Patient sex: F
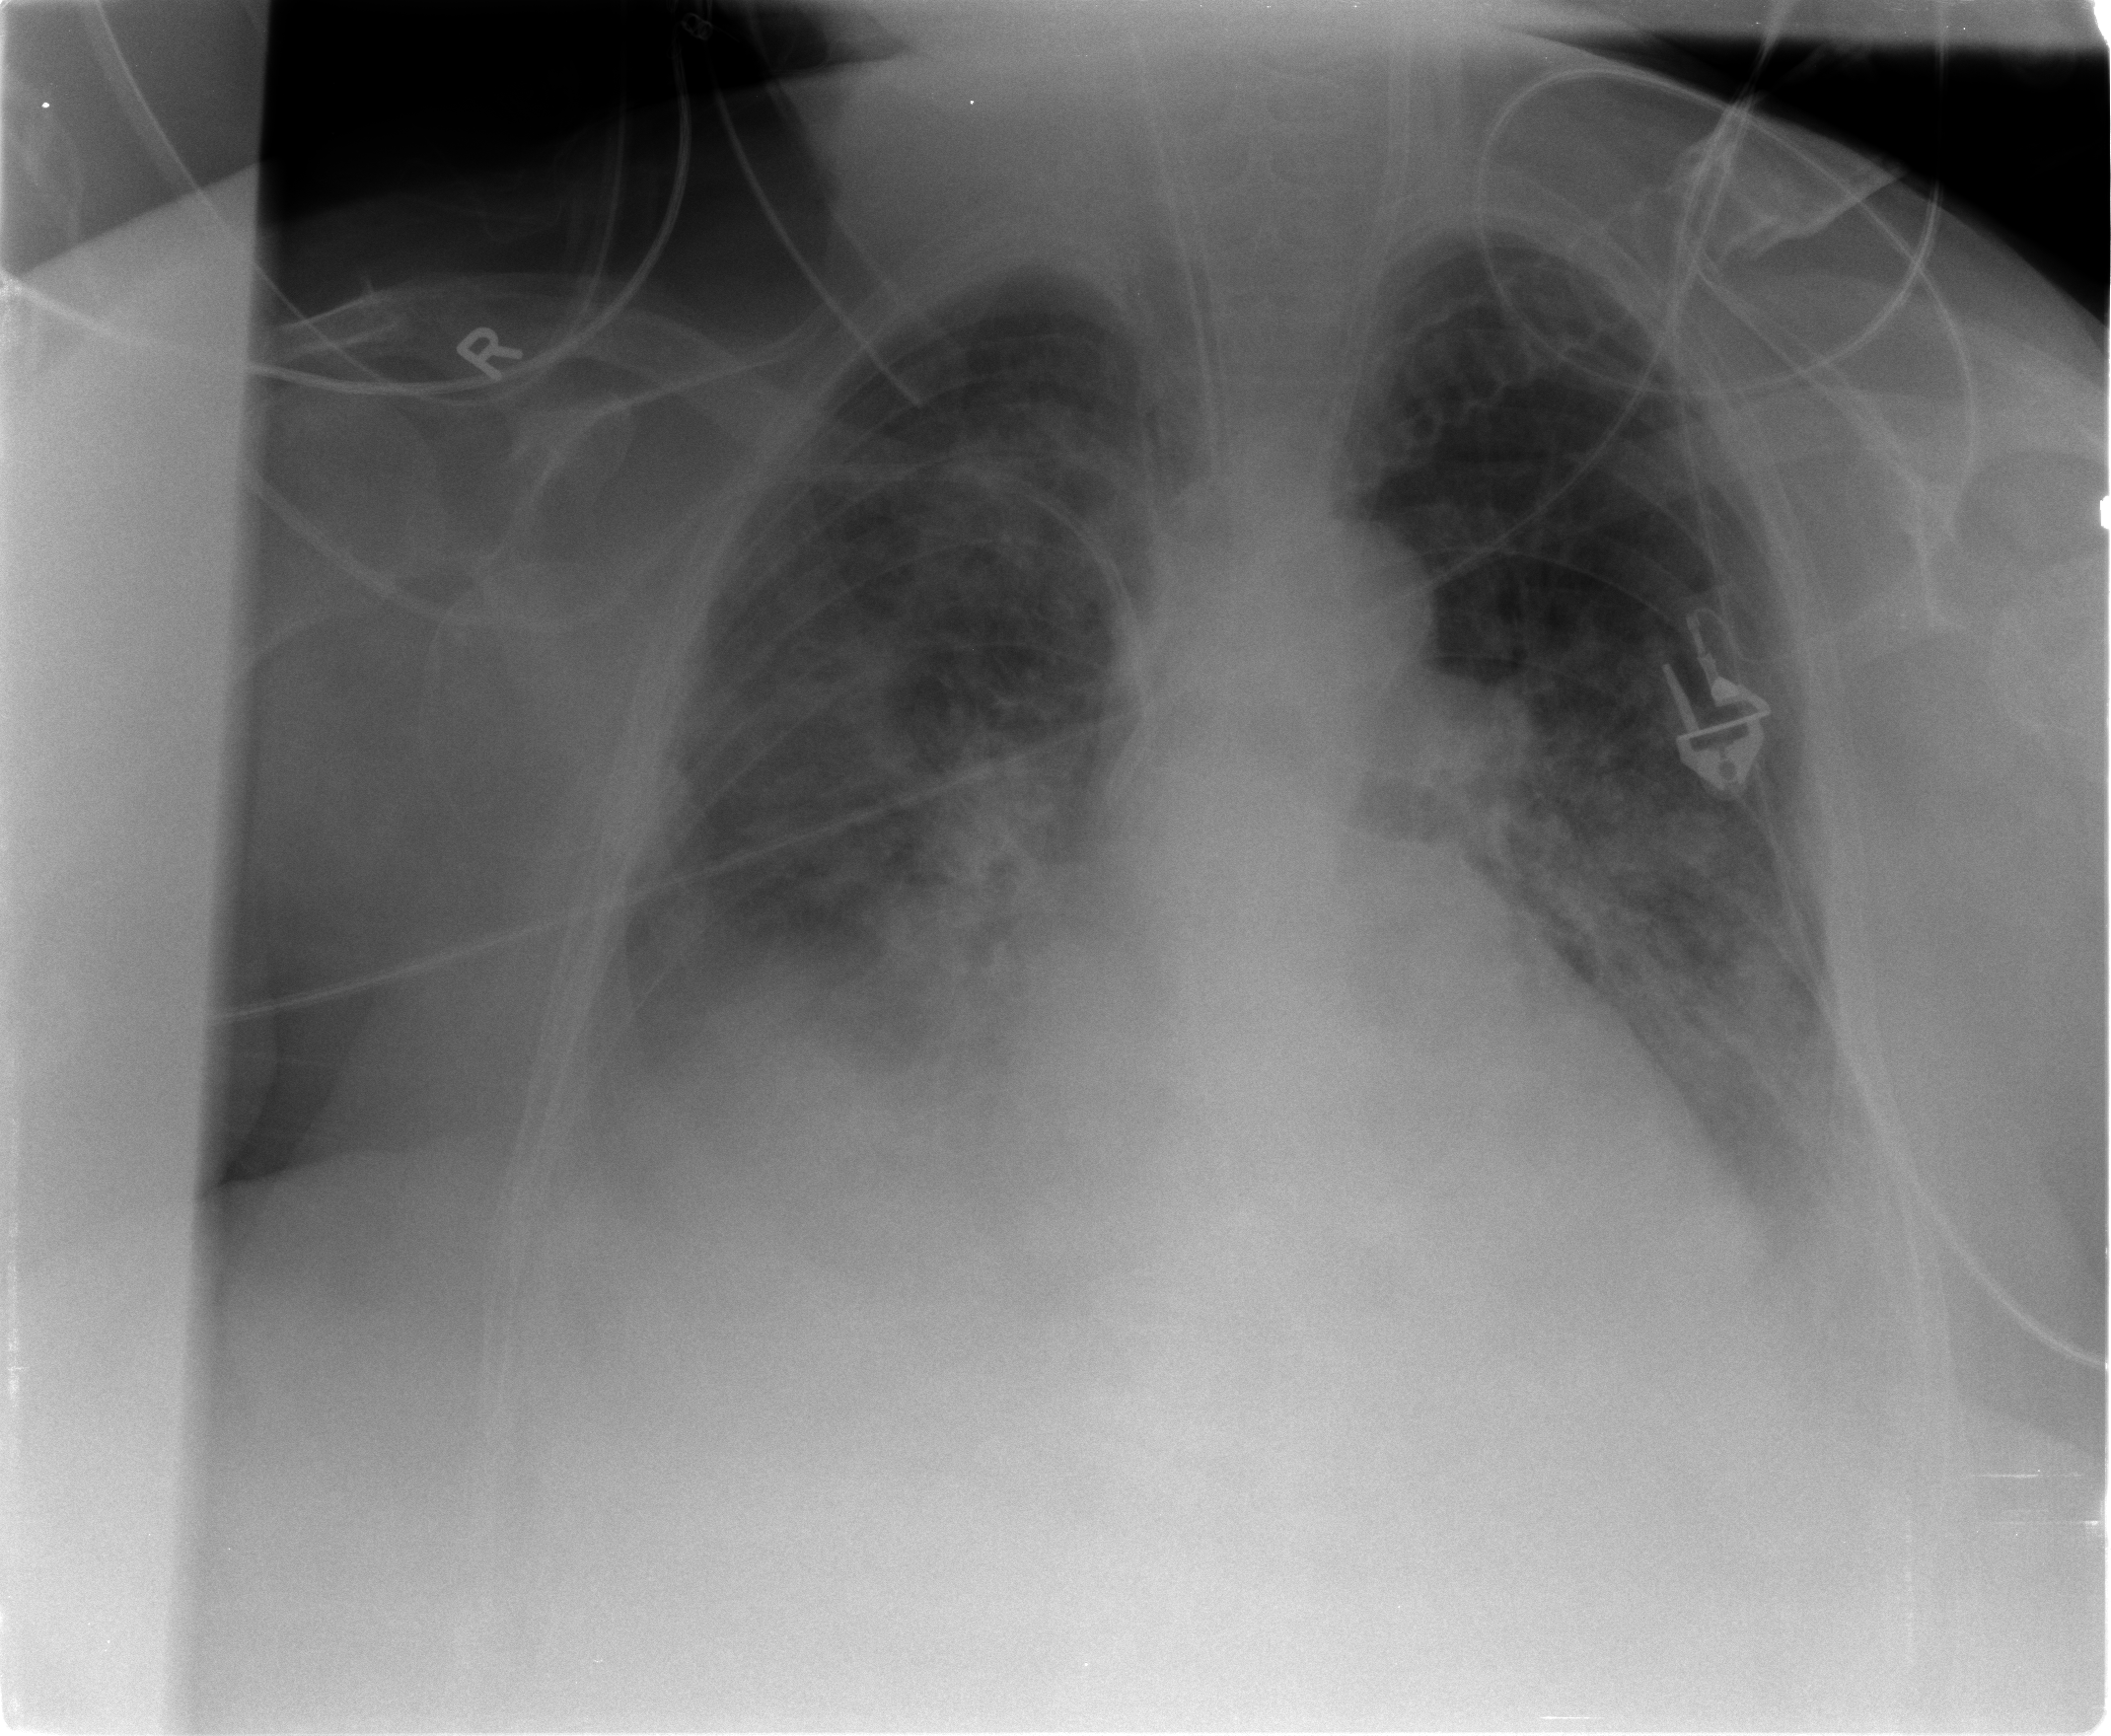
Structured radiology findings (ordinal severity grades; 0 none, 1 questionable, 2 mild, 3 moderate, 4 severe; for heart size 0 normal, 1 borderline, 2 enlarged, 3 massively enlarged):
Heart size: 0
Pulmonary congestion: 3
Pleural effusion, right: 2
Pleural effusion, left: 2
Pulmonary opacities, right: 2
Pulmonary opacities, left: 2
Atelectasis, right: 2
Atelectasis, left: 2